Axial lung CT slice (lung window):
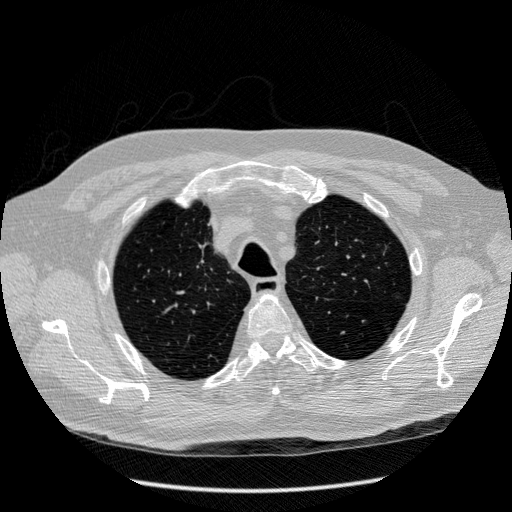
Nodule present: no